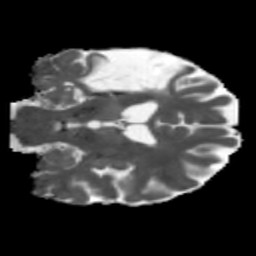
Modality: MD
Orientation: coronal
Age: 66
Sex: male
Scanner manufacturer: siemens
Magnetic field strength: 3 T
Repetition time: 5.47 s
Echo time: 0.0854 s